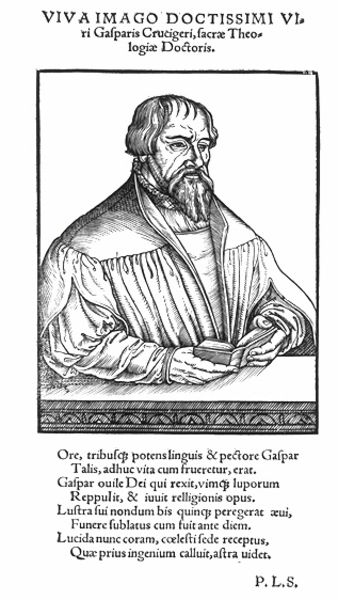
Titel: Bildnis von Kaspar Cruciger dem Älteren
Künstler: Lucas d.Ä. Cranach
Institution: (Seriendruck)
Schlagwörter: dunkel, hand, mann, schatten, umhang, weiß, finger, frisur, grau, haar, hell, licht, mund, nase, profil, schwarz, stirn, tisch, zeichnung, blick, ornament, alt, bart, hemd, augen, bibel, bärtig, falten, gesicht, halten, kleidung, kragen, mensch, rahmen, vollbart, ärmel, bildnis, halskrause, herr, hände, portrait, porträt, brüstung, gewand, haare, halbfigur, kutte, mantel, blatt, person, augenbrauen, lippen, locken, renaissance, schultern, pony, holzschnitt, schrift, papier, düster, furchen, grafik, graphik, linien, rand, schnäuzer, inschrift, brauen, pupillen, lesen, robe, faltenwurf, naht, buch, linie, druck, druckgraphik, schraffur, radierung, stich, dreiviertel, illustration, schwarzweiß, text, buchstaben, überschrift, proträt, arzt, krause, tinte, einband, fries, sims, talar, leben, seiten, halbprofil, runzeln, bildnid, wams, luther, gelehrter, lesend, zeilen, emblem, kupferstich, aufgeschlagen, bildunterschrift, doktor, strähnen, latein, lateinisch, stick, menschn, reformation, bärtiger, buchmalerei, felten, liedtext, pagenkopf, theologe, imago, krähenfüße, peron, caspar cruciger, cruciger, viva, viva imago, gasparis crucigeri, p. l. s., pls, doctissimi, kupfersticht